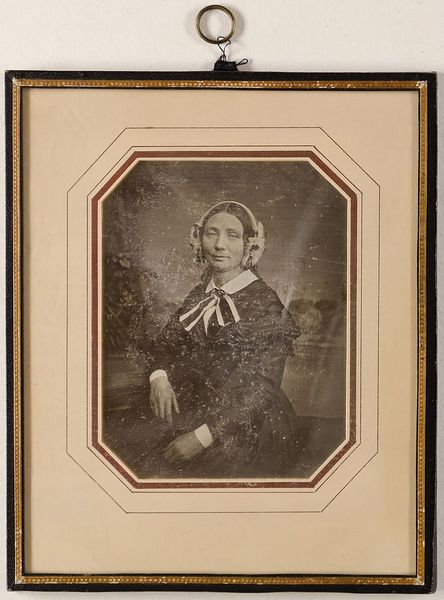
Titel: Unbekannte Frau
Künstler: Carl Ferdinand Stelzner
Standort: Hamburg
Institution: Museum für Kunst und Gewerbe Hamburg
Schlagwörter: mann, haube, portrait, figur, kopfbedeckung, foto, fotografie, photographie, photo, lichtbild, daguerreotypie, bildwerke, angewandte und bildende kunst, hessische systematik, porträt, porträtfotografie, porträtphotographie, hüftbild